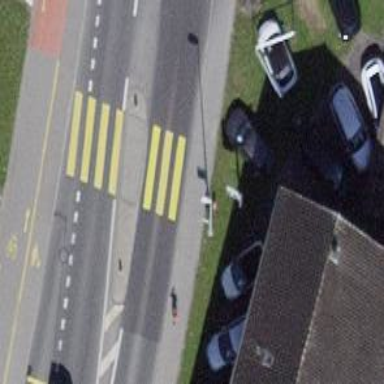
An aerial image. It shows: Footway that serves as traffic island.